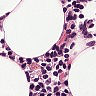
Metastatic tissue present: no